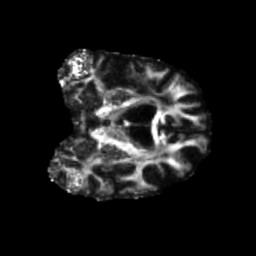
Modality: FA
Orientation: coronal
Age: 56
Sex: male
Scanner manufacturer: siemens
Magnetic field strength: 3 T
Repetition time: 5.25 s
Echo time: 0.08 s